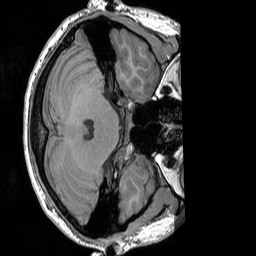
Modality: T1w
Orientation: axial
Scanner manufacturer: siemens
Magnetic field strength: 3 T
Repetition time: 1.83 s
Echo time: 0.00303 s